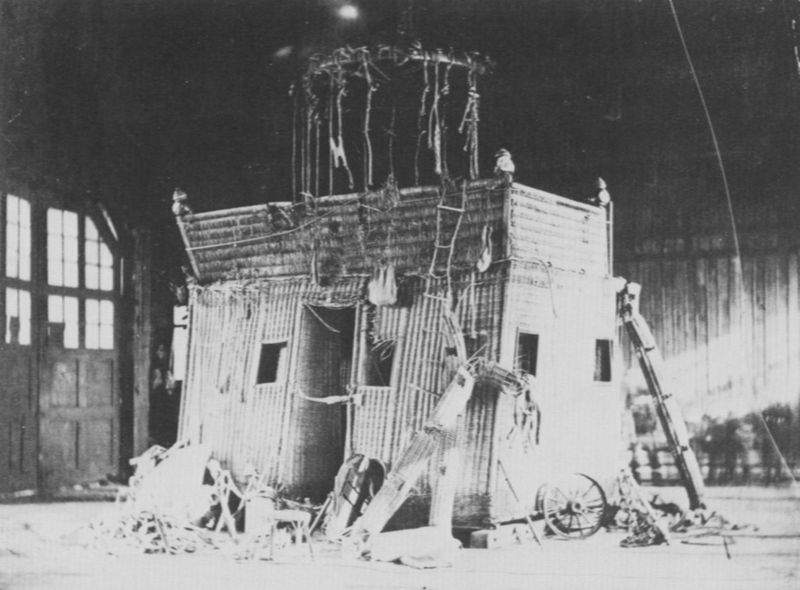
Titel: Die Gondel des »Géant«
Künstler: Gaspard-Félix Tournachon
Schlagwörter: mann, schatten, weiß, fenster, glas, grau, holz, lampe, licht, schwarz, stroh, terasse, tür, ausblick, dach, gebäude, haus, fest, alt, architektur, bild, innenraum, schilf, hütte, boden, decke, leuchte, kreis, rund, sack, schuppen, turm, chaos, balkon, fassade, türen, verlassen, türe, fabrik, speichen, bühnenbild, rad, schutt, wagen, wagenrad, krieg, leiter, treppe, korb, bretter, ring, tor, taue, halle, foto, fotografie, photographie, wände, verfall, eingang, ruine, gerüst, stangen, geflecht, scheune, kabel, seil, scheiben, schwarzweiss, beutel, tasche, kranz, photo, ausstellung, kaputt, öffnung, werkstatt, werkzeug, hängend, antik, zerstört, bambus, strickleiter, kabine, fotographie, illusion, objekt, klettern, aufnahme, bau, laube, konstrukt, installation, maibaum, set, rohr, baracke, studio, aufbau, hangar, lagerhalle, gondel, kuppek, rohre, gerümpel, scheunentor, müll, arche, bauarbeiter, ballon, kunstwerk, vorrichtung, richtfest, makaber, zeppelin, türramen, melancholia, schrott, luftschiff, ballonkorb, kabins, 1900, kutschenrad, mongolfier, hallentor, schune, richtkranz, hallenrür, hlle, müll#, filmset